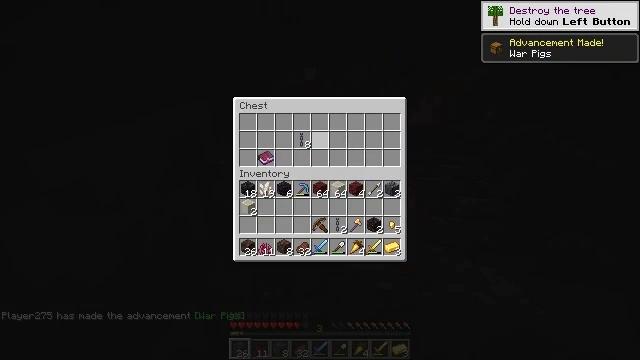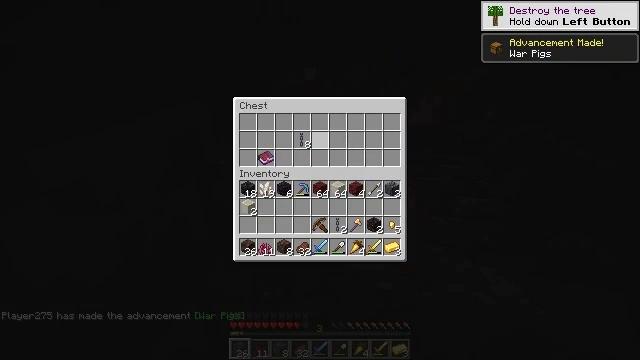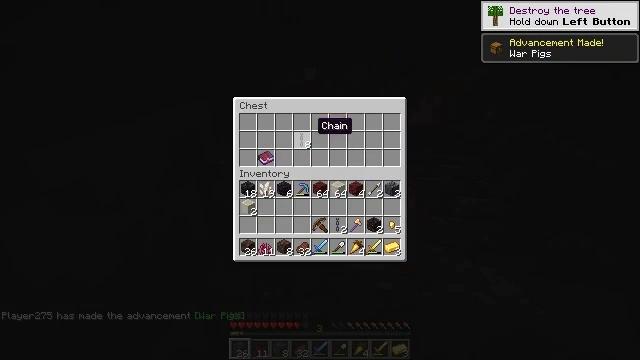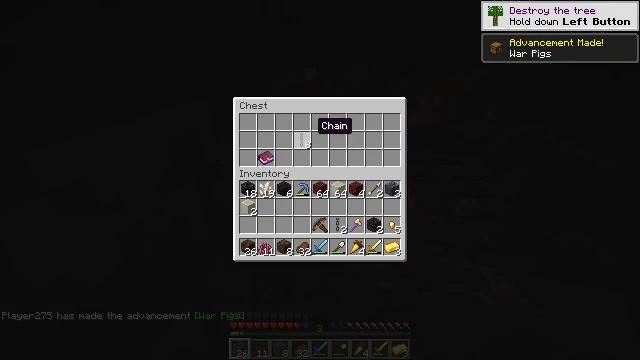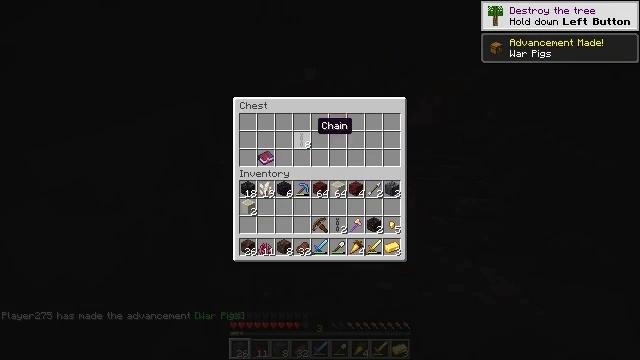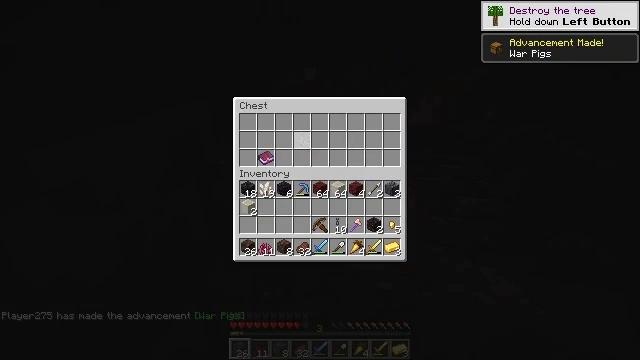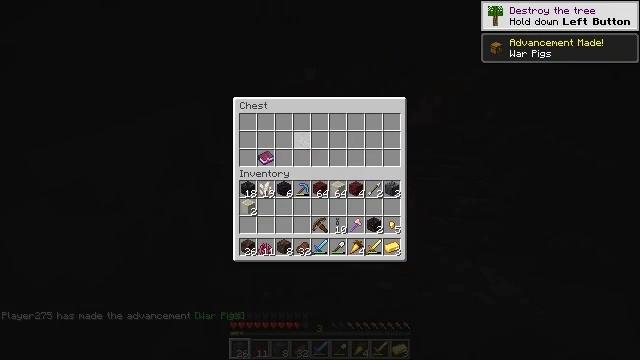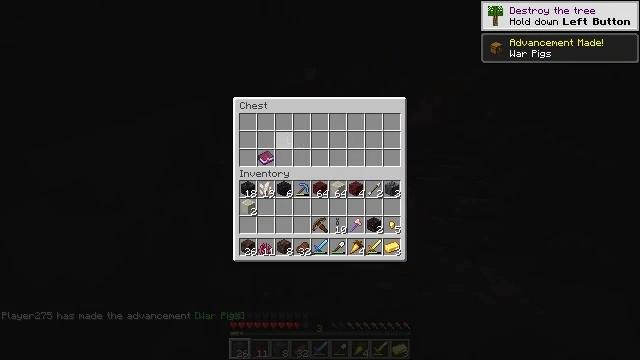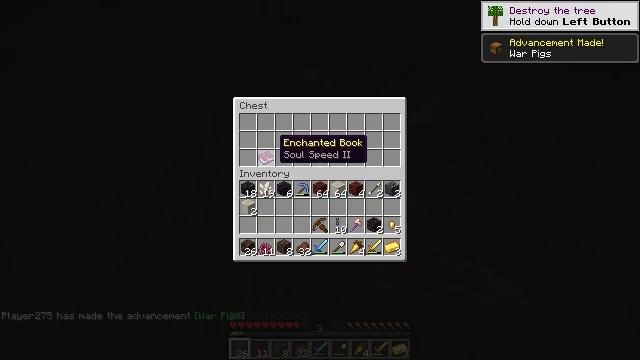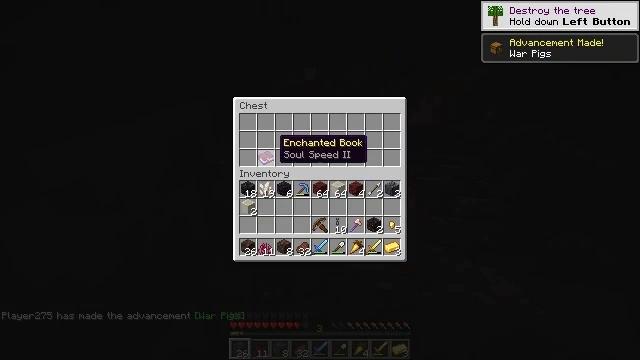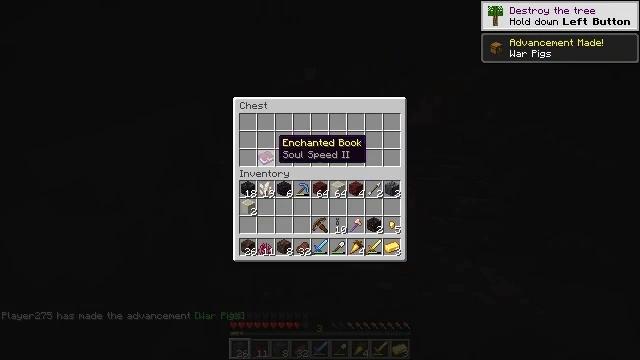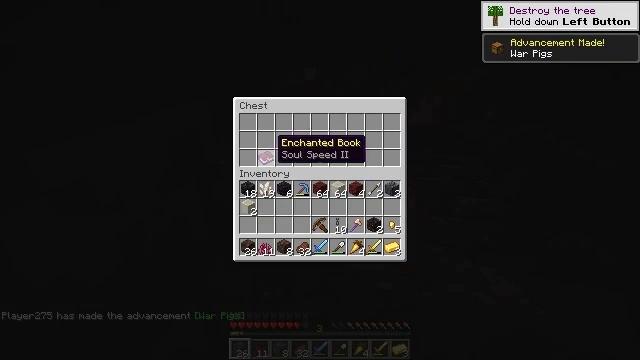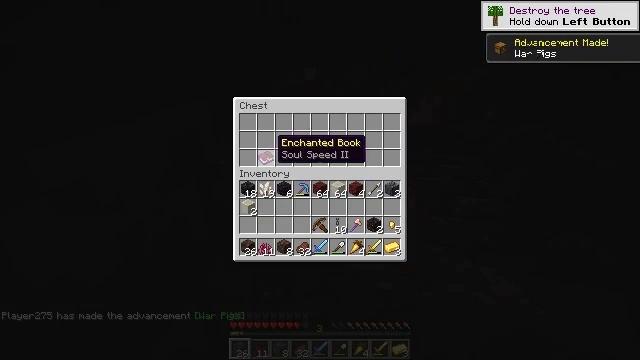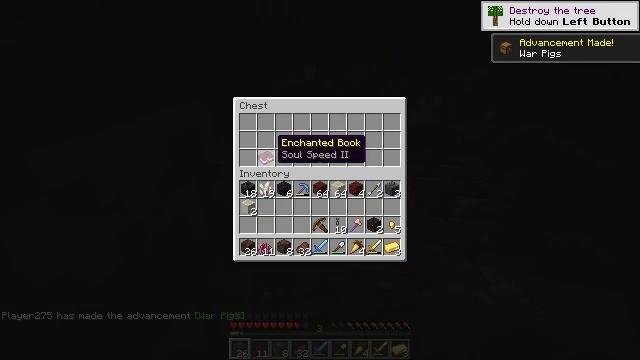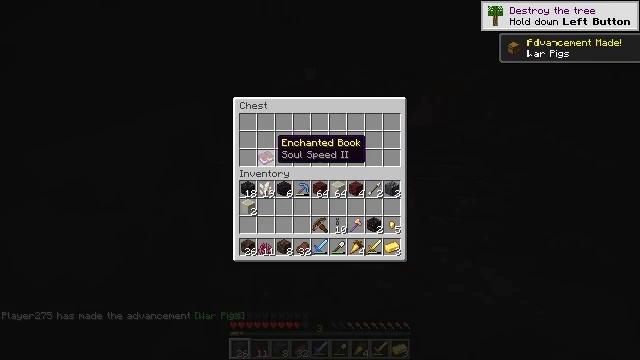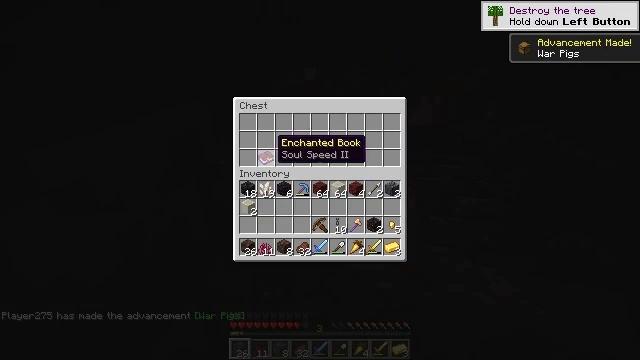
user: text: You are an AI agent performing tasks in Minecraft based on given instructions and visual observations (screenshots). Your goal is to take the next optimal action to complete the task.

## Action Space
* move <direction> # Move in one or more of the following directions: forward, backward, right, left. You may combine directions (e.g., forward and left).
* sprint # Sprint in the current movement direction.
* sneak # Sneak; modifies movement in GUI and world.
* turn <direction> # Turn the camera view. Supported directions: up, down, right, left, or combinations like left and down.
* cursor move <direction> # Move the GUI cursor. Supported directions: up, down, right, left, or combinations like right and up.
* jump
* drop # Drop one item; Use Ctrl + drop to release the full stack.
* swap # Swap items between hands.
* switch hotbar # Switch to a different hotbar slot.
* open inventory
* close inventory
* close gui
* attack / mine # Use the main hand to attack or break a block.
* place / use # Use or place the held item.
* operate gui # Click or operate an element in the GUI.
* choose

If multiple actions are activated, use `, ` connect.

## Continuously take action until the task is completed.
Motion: motion action
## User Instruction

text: Gather the chest from its place.
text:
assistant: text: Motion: sneak
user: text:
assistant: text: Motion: sneak
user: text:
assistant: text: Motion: sneak
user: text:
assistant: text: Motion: sneak
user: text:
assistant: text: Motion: sneak, attack / mine
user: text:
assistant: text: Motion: sneak, turn left, attack / mine
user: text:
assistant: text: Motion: sneak, turn left and down
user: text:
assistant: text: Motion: sneak, turn left
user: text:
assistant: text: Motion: sneak
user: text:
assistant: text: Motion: sneak
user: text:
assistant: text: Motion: sneak
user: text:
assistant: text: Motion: sneak
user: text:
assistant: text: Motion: sneak
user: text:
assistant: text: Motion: sneak
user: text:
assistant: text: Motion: sneak
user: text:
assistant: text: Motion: sneak
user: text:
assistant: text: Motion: sneak
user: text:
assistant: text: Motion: sneak
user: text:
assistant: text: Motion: sneak, attack / mine
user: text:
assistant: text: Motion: sneak, attack / mine
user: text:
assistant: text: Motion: sneak
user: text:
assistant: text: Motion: sneak
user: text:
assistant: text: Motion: sneak
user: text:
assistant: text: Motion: sneak
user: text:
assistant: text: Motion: sneak
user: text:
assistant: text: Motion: sneak
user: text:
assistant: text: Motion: sneak
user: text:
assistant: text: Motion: sneak
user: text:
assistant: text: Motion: no_op
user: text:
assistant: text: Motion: no_op